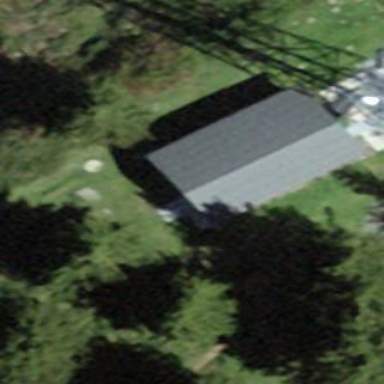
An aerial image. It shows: Shed building.